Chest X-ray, PA view. Patient: 55 years old, sex F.
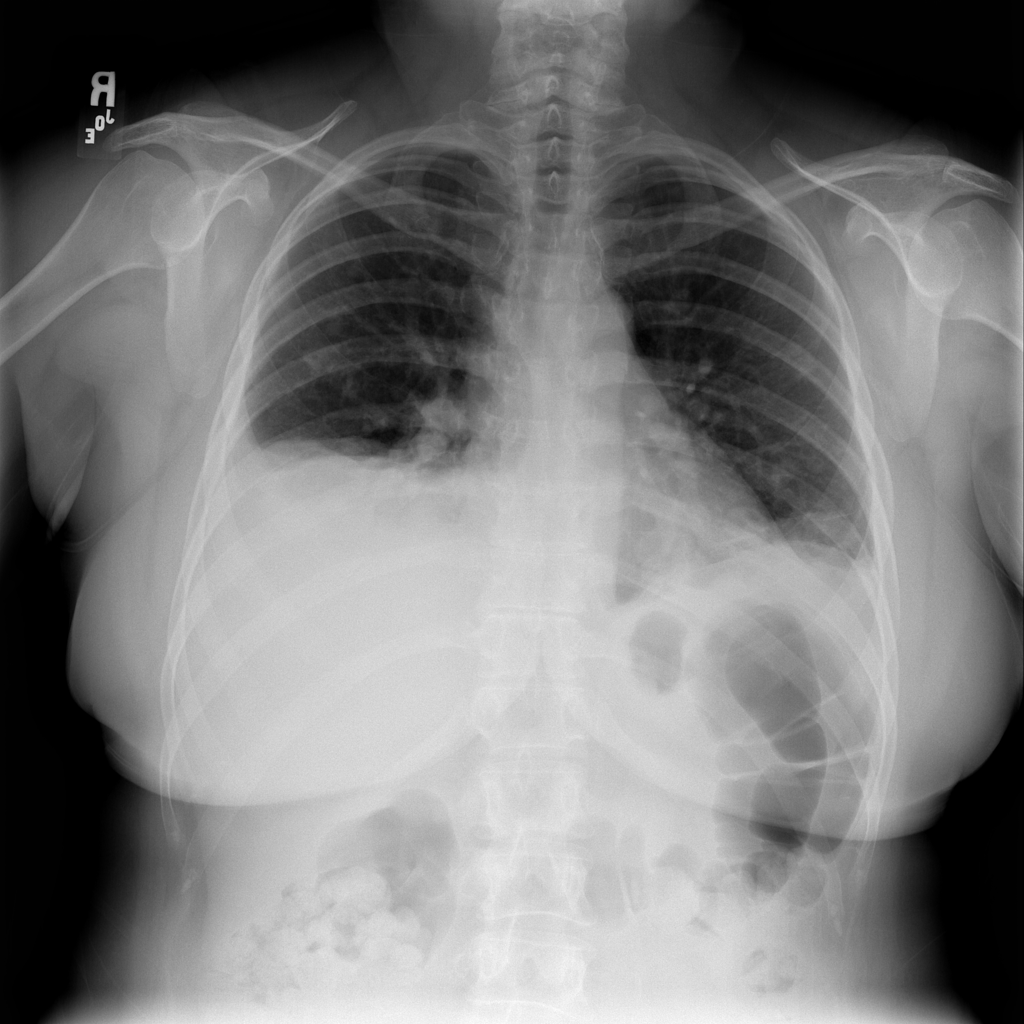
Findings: Atelectasis, Consolidation, Nodule